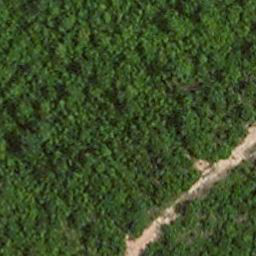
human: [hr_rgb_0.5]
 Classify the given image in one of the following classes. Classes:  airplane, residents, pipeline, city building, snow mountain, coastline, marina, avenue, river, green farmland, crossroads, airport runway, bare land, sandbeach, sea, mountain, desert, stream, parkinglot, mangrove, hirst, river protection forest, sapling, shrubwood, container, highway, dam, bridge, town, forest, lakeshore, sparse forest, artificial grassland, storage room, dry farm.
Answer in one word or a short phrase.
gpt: avenue